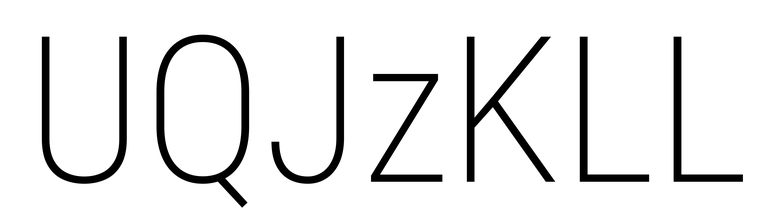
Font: Roboto_Condensed_ExtraLight